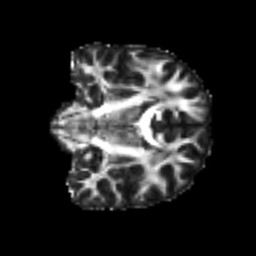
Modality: FA
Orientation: coronal
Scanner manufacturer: siemens
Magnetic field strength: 3 T
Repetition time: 3.6 s
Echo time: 0.092 s